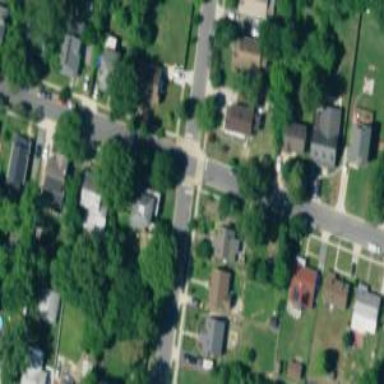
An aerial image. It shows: Residential road with separate sidewalk.